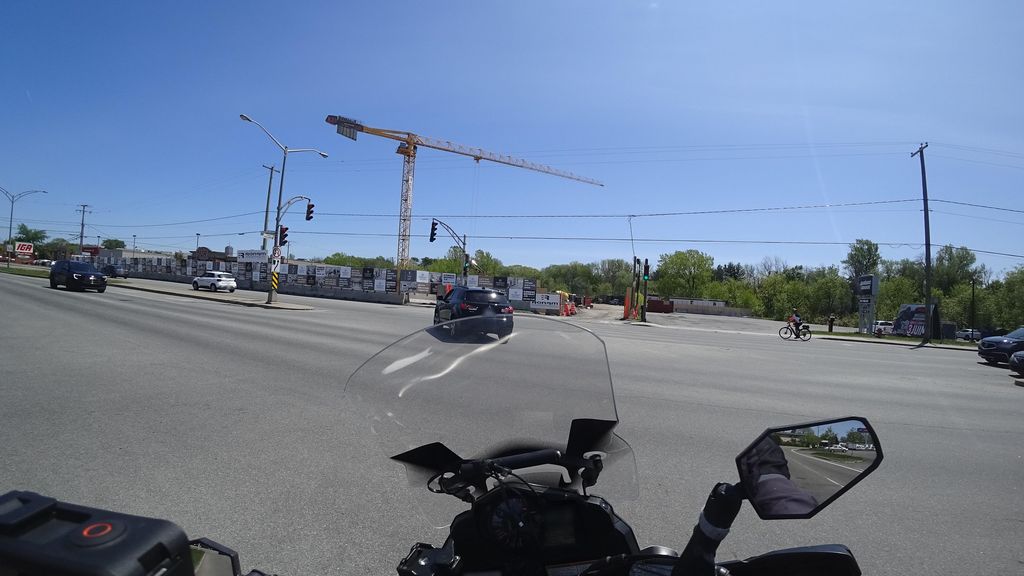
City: quebec_city